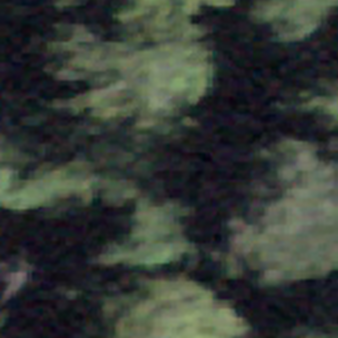
Label: other